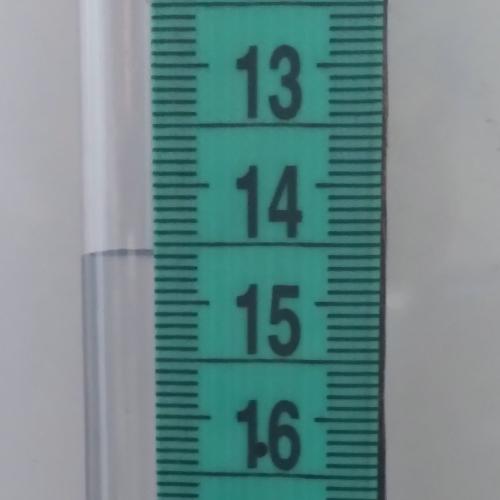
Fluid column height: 14.6 cm